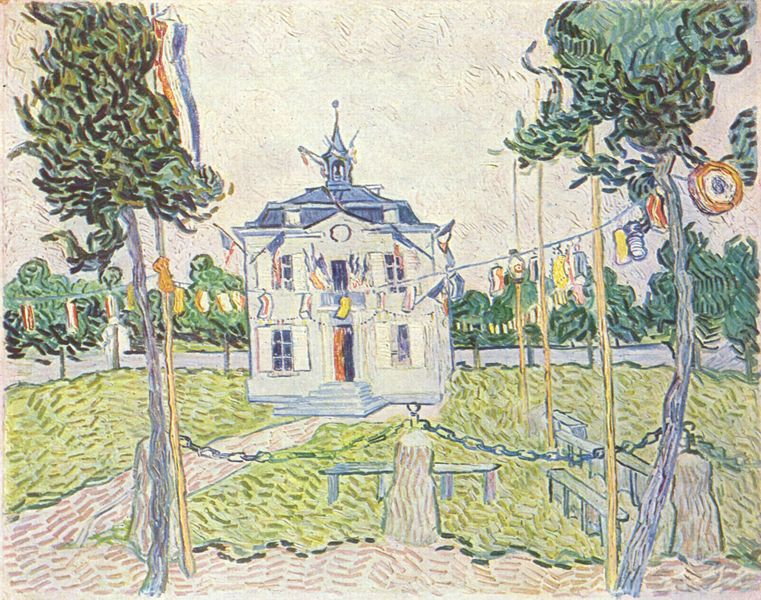
Titel: Das Gemeindehaus in Auvers
Künstler: Vincent van Gogh
Standort: Chicago (Illinois)
Institution: Collection Mr. and Mrs. Leigh B. Block
Schlagwörter: baum, himmel, weiß, bäume, fluss, grün, impressionismus, abend, braun, bunt, fenster, frankreich, laternen, nacht, paris, dach, gebäude, haus, park, weg, wiese, zaun, fest, feier, architektur, stamm, kirche, girlande, lampions, wald, fensterläden, turm, garten, wellen, fahnen, kette, giebel, mauer, hellgrün, südfrankreich, van gogh, bank, stämme, treppe, blue, chair, church, hall, lamp, oil, red, stair, stairs, steps, white, window, bench, black, expressionism, france, gray, green, grey, modern, painting, three, wall, windows, yellow, brown, perspective, stufen, striche, eingang, stangen, draußen, ketten, kunst, rathaus, bänke, wood, anwesen, picasso, clouds, sky, stone, tree, building, house, landscape, nature, netherlands, waves, kapelle, lane, roof, street, summer, tower, trees, child, grundstück, america, forest, grass, light, river, entrance, exterior, garden, path, plants, road, shutters, villa, way, decoration, brush strokes, castle, cezanne, color, dots, impressionism, post-impressionism, line, french, revolution, baumstumpf, movement, swirl, matisse, wind, door, flag, nation, abstract, bright, fence, meadow, outside, rural, sunny, banners, day, festival, flags, holiday, lantern, lanterns, latern, lights, party, stump, clothes, garland, leaves, poller, temple, courtyard, mansion, style, lawn, art, colorful, colors, fauve, detail, pastel, school, study, festlichkeit, draw, circle, lines, american, gras, cottage, impressionist, gartenfest, leaf, outdoors, canvas, paint, spire, steeple, impressionistic, south, ensor, bürgermeister, sidewalk, hanging, chemise, doorway, unabhängigkeit, trail, celebrate, chapel, squiggles, greens, strokes, amt, ring, postimpressionist, vincent van gogh, banner, windy, bell, thin, laundry, breeze, cirlce, trunks, vincent, arles, benches, chain, clothesline, cocard, mairie, tricolore, walkway, center, poles, brushwork, socks, string, greenery, chains, 19th century, gogh, plantation, stepple, steppel, yard, optical, landterns, city hall, institution, wire, rustic, blues, cool, impressionit, marker, i, courthouse, paintstrokes, teacher, flagpole, vivid, clear sky, backyard, house tree garden, tur, festive, pathways, ehaus, red door, van, cans, van gough, occasion, optical mixing, celebrations, wiggly, goch, greenerry, blue roof, lampion, cgains, spirew, apthway, van gogh style, gtounde, grounde, path\, \grass